Question: Is there a way to get elements which is:
- -
Just like the following picture, where active div (5,6,7,8,9) is orange, and the others is green (1-4 and >10) :

I just want the mousewheel event to add "active" class to div 5,6,7,8,9 (currently in viewport). View my <URL>
'''
$('.wrapper').bind('mousewheel', function (e) {
//addClass 'active' here
});
'''
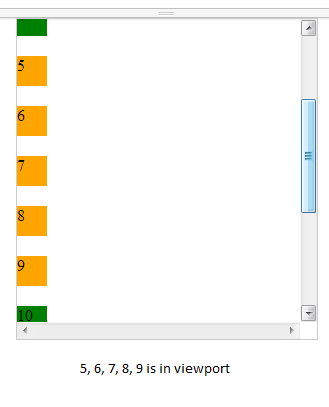
Answer: You could do something like this. I would have re-factored it, but only to show the concept.
Firstly I would attach this to 'scroll' event and not 'mousewheel'. There are those among us that likes to use keyboard for scrolling, and you also have the case of dragging the scrollbar. ;) You also have the case of touch devices.
Note that with this I have set 'overflow:auto;' on wrapper, thus no bottom scroll-bar.
With bottom scrollbar you would either have to live with it becoming tagged as a tad to early, or tumble into the world of doing a cross-browser calculating of IE's 'clientHeight'. But the code should hopefully be OK as a starter.
## ""Fiddle""
'''
function isView(wrp, elm)
{
var wrpH = $(wrp).height(),
elmH = $(elm).height(),
elmT = $(elm).offset().top;
return elmT >= 0 &&
elmT + elmH < wrpH;
}
$('.wrapper').bind('scroll', function (e) {
$('div.box').each(function(i, e) {
if (isView(".wrapper", this)) {
$(this).addClass('active');
} else {
$(this).removeClass('active');
}
});
});
'''
Note that you should likely refactor in such a way that '.wrapper' height is only retrieved once per invocation, or if it is static, at page load etc.
---
Update; a modified version of 'isView()'. Taking position of container into account. This time looking at dolphins in the pool.
## ""Fiddle""
'''
function isView(pool, dolphin) {
var poolT = pool.offset().top,
poolH = pool.height(),
dolpH = dolphin.height(),
dolpT = dolphin.offset().top - poolT;
return dolpT >= 0 && dolpT + dolpH <= poolH;
}
'''